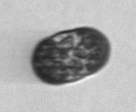
Label: Mesodinium